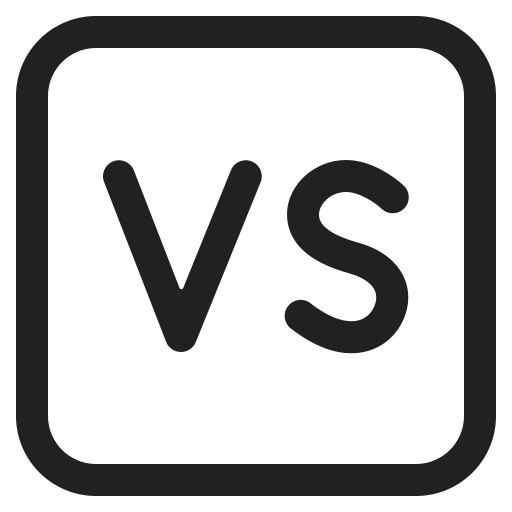
vs button high contrast